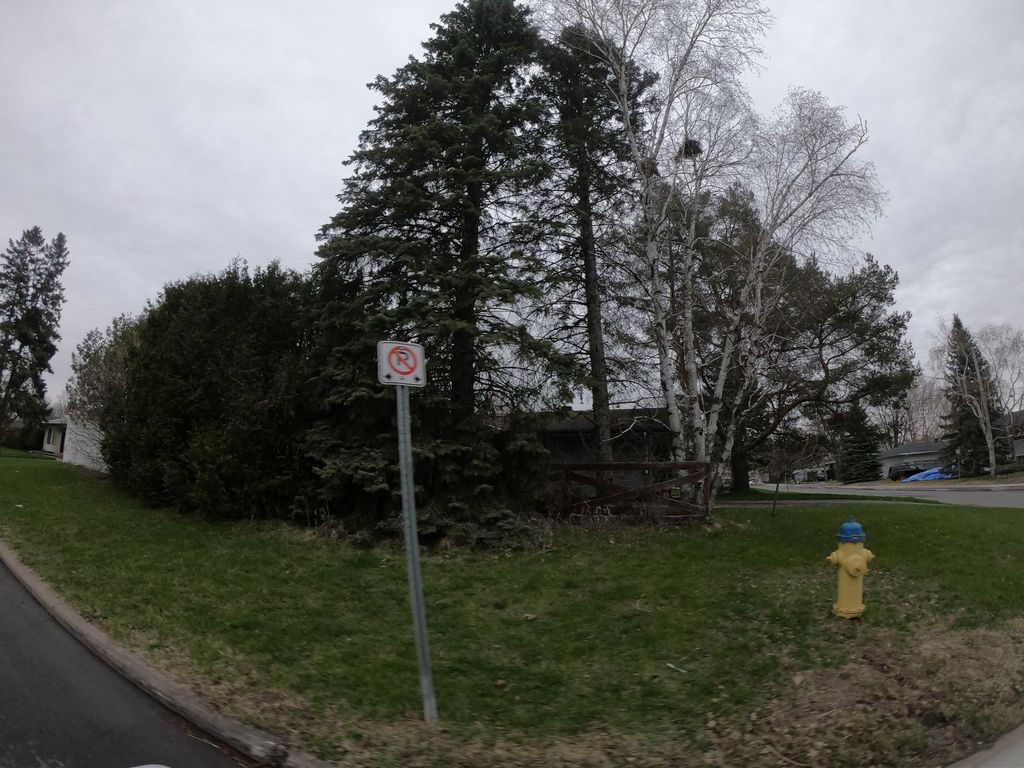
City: ottawa-gatineau